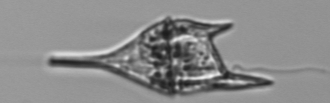
Label: Tripos_lineatus